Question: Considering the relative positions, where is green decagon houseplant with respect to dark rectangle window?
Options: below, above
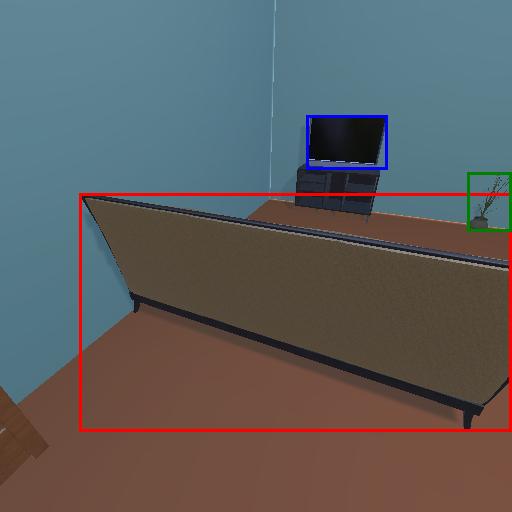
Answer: below